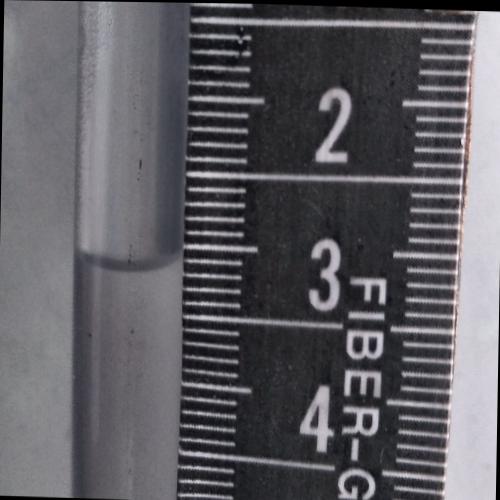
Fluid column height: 3.2 cm